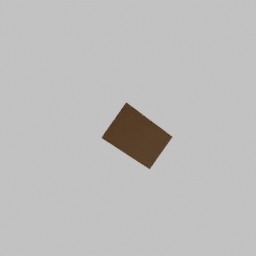
Label: tools